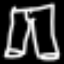
Label: pants